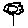
Label: flower